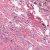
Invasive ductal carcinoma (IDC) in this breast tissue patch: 0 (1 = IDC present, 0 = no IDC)